RGB frame:
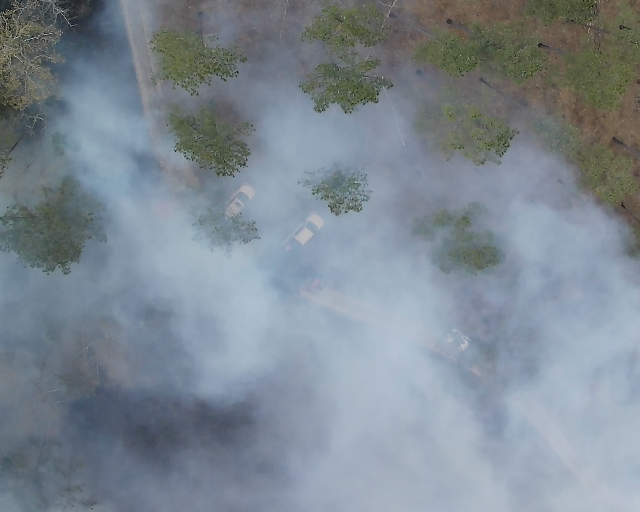
Thermal frame:
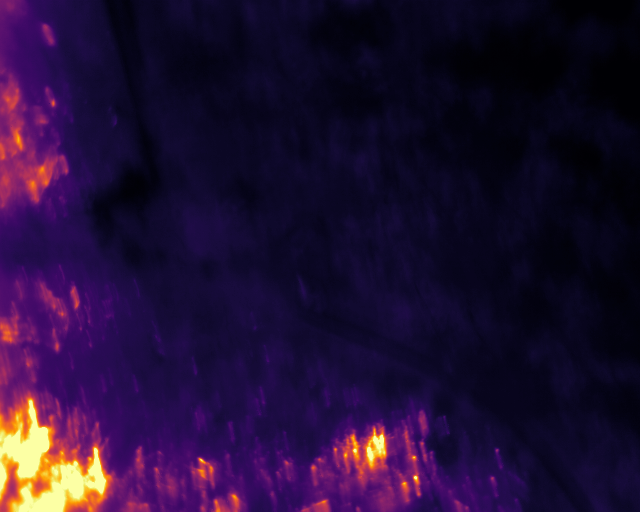
Captured: 2026-02-26 03:06:01
Pixels at or above 80 °C: 10006 (fraction of frame: 0.03054)